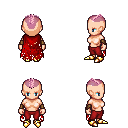
a pixel art fantasy rpg character, female body template, human, light skin, red tattered cape, red pants, pink short mohawk hairstyle, cloth bracers, gold boots, four views (front, back, left, right), 2x2 character sprite sheet, small pixel art, hard edges, no anti-aliasing